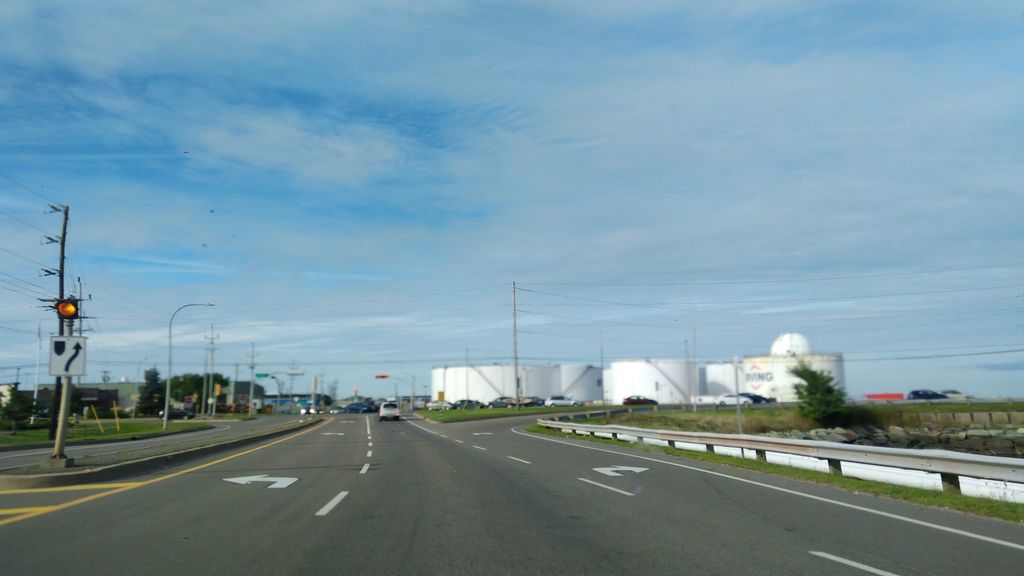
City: charlottetown